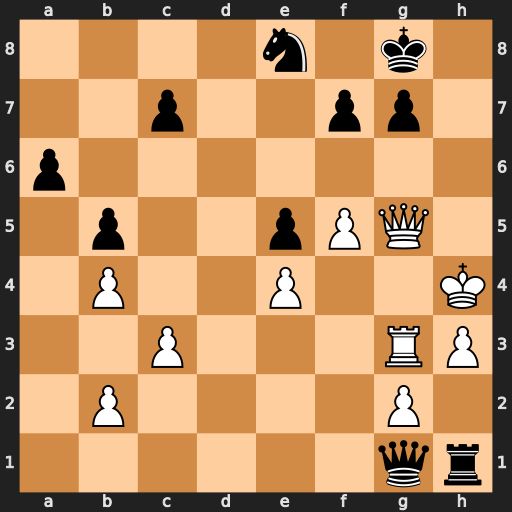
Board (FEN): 4n1k1/2p2pp1/p7/1p2pPQ1/1P2P2K/2P3RP/1P4P1/6qr
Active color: w
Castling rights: -
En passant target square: -
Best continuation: Qe7 Nf6 Qd8+ Kh7 Qf8 Rxh3+ gxh3